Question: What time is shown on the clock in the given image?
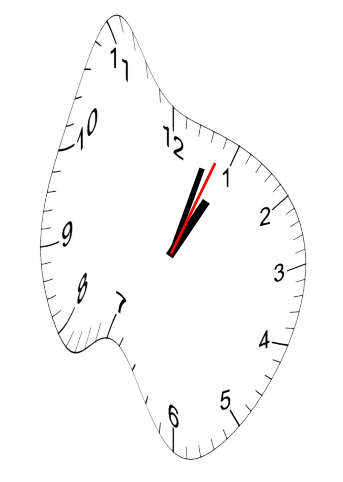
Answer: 01:03:04